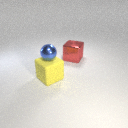
large yellow rubber cube below small blue metal sphere